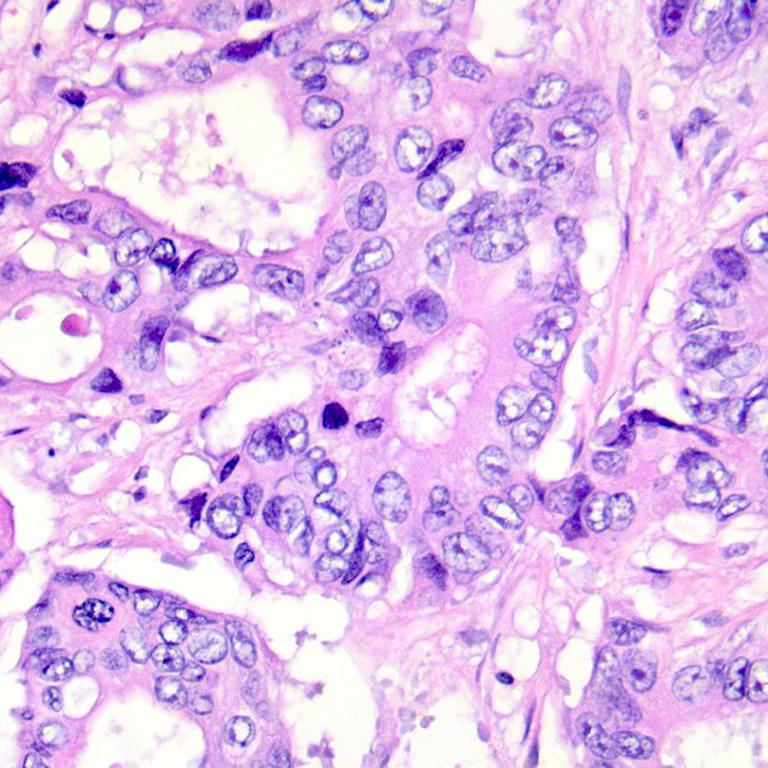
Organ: colon
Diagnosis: adenocarcinomas